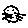
Label: cat